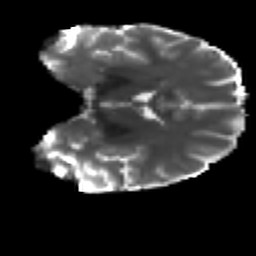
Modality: T2w
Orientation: coronal
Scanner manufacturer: ge
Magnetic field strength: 3 T
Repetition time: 7.98 s
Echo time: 0.0701 s